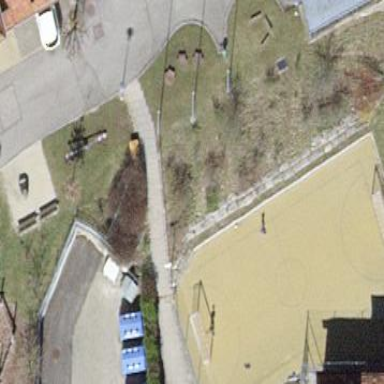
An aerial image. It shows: Playground with playground theme.